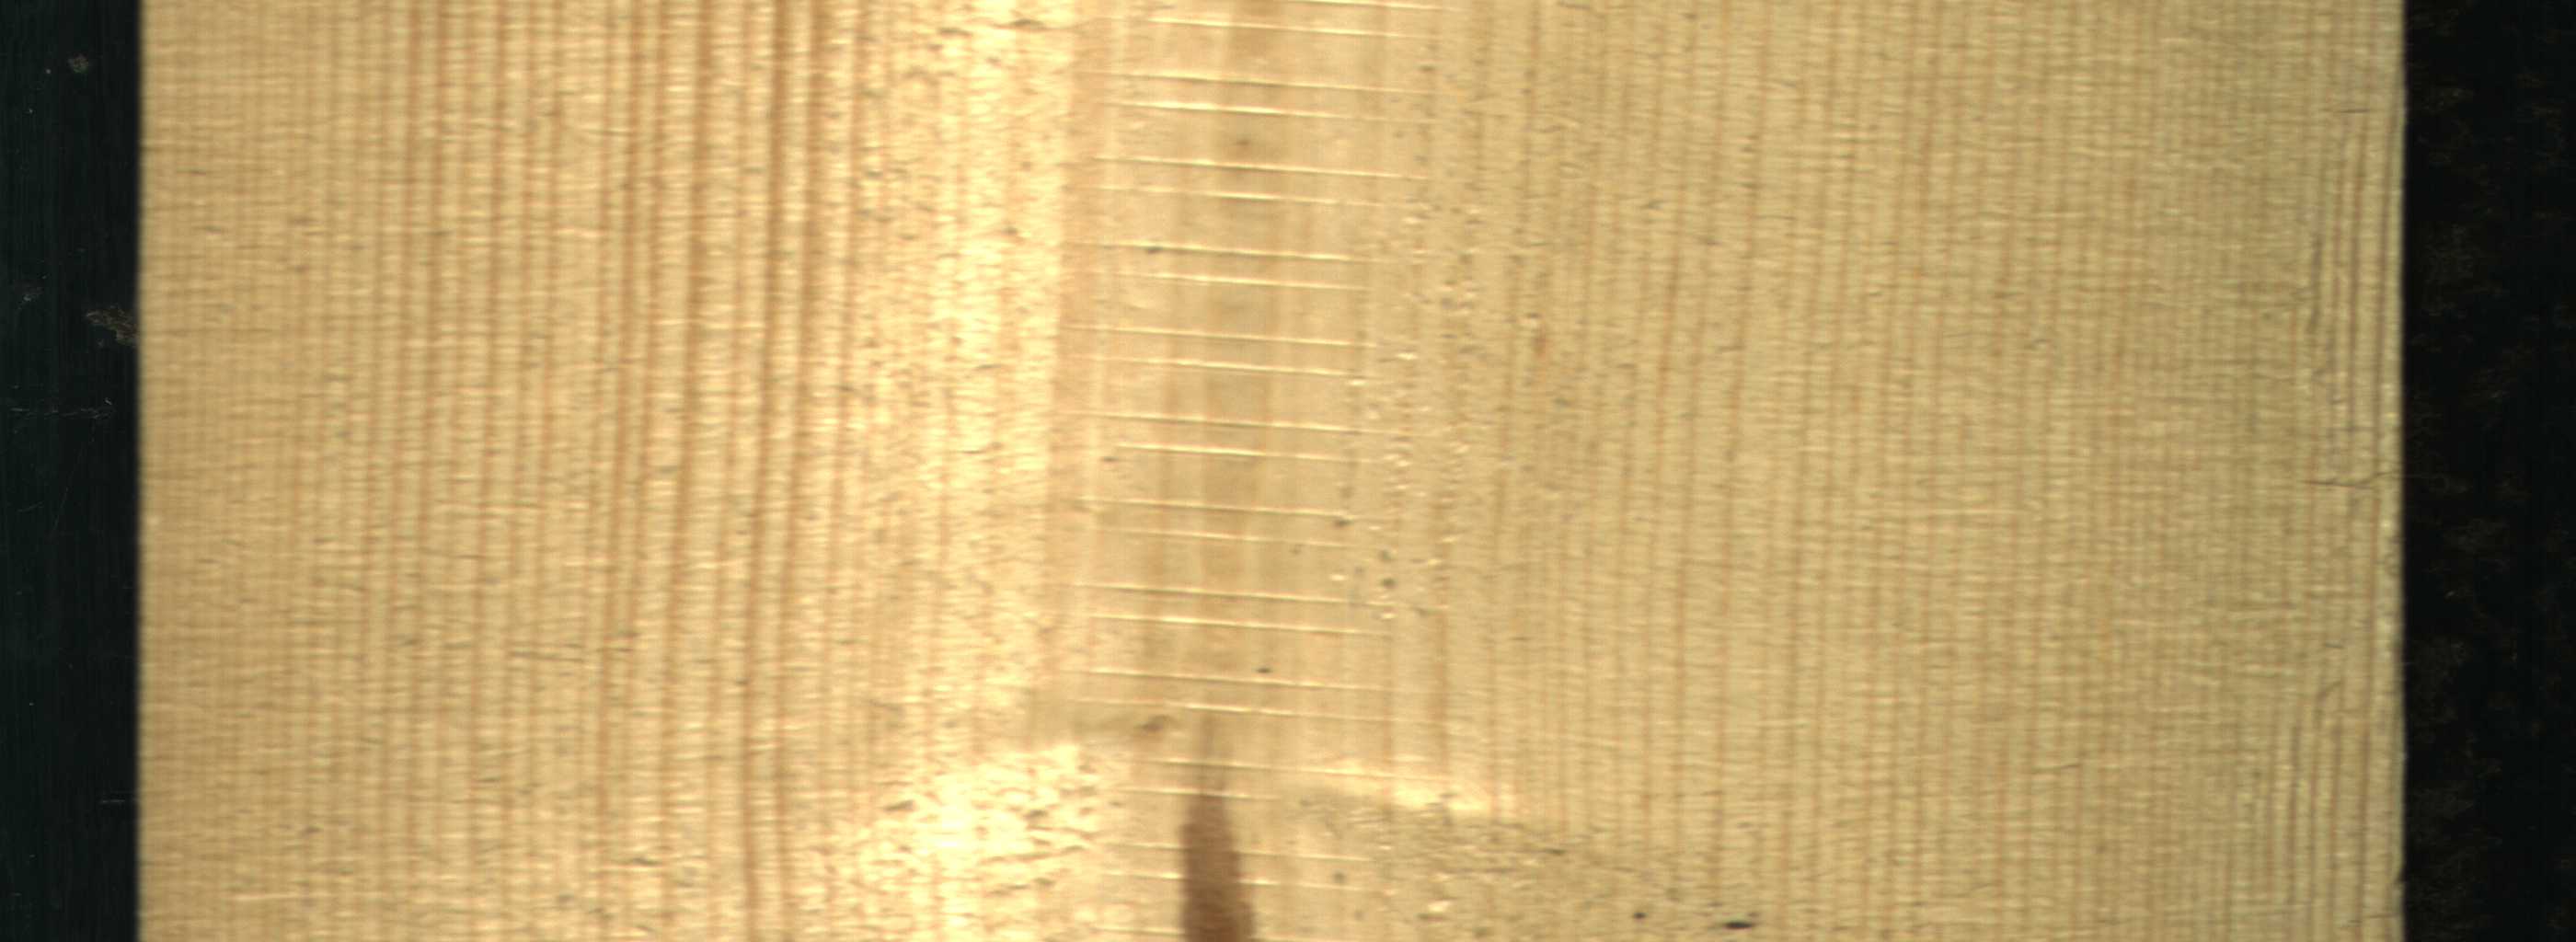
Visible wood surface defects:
Marrow